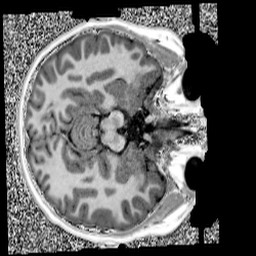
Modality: UNIT1
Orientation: axial
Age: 12
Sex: male
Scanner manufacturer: siemens
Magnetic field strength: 3 T
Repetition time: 4 s
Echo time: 0.00299 s